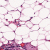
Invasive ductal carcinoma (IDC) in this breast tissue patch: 0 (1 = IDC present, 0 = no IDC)